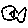
Label: fish